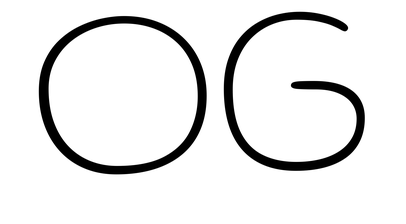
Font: Gluten_Thin